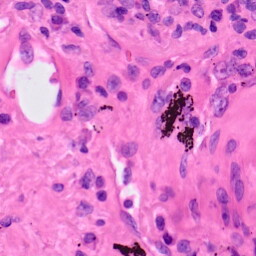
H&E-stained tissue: Lung